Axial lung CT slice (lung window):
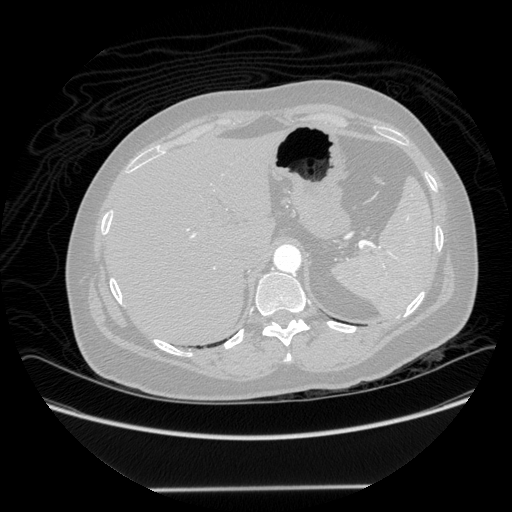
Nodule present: no